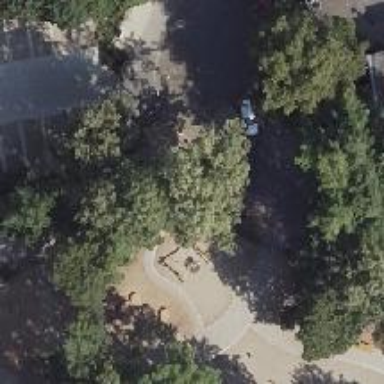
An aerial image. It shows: Playground featuring basket swing.